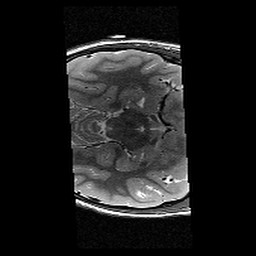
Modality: T2w
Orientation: axial
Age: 11
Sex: female
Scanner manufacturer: siemens
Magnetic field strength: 3 T
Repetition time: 9.23 s
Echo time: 0.067 s